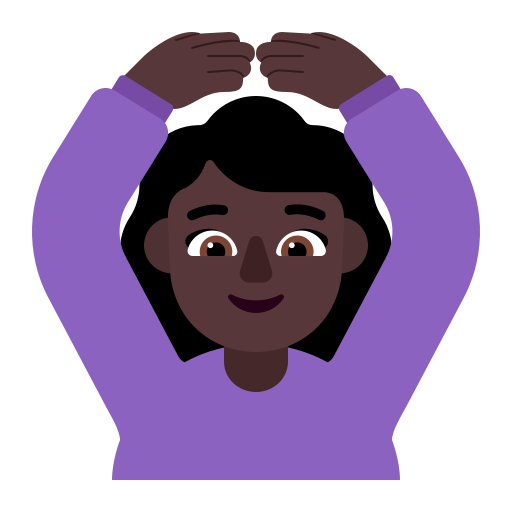
woman gesturing ok flat dark